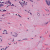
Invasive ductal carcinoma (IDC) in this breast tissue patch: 1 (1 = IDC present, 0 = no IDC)